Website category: movie
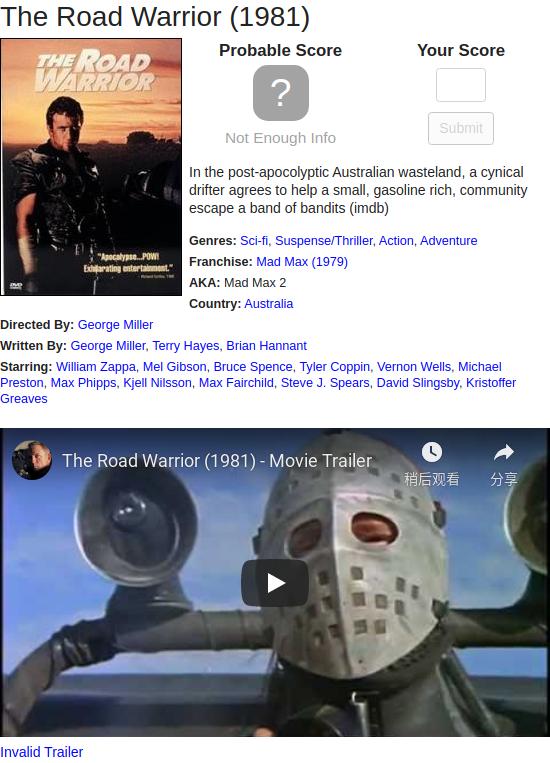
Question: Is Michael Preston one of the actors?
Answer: yes

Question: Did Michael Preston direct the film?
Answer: no

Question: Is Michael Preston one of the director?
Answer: no

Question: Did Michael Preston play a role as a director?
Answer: no

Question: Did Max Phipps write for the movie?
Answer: no

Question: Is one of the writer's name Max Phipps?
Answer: no

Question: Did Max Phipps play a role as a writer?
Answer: no

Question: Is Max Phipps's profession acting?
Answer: yes

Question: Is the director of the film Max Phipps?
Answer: no

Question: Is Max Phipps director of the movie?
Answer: no

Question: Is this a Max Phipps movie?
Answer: no

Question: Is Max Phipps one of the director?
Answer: no

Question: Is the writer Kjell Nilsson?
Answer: no

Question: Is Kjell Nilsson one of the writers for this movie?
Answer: no

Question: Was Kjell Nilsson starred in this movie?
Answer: yes

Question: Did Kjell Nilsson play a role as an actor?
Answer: yes

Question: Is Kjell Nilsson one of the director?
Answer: no

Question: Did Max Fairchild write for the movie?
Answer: no

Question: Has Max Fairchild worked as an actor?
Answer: yes

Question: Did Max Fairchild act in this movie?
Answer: yes

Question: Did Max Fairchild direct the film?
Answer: no

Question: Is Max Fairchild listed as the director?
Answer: no

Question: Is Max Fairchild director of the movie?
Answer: no

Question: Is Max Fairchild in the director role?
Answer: no

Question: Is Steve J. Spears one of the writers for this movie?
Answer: no

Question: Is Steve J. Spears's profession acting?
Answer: yes

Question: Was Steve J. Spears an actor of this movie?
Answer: yes

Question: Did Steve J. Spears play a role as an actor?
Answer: yes

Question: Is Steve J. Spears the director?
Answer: no

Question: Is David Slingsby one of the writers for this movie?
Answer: no

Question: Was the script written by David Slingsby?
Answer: no

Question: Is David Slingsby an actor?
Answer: yes

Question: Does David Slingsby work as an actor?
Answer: yes

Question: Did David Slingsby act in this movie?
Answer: yes

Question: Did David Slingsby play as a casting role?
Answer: yes

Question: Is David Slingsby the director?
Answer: no

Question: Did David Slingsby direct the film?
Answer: no

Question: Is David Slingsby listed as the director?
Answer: no

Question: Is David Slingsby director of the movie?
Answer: no

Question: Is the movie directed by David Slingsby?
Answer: no

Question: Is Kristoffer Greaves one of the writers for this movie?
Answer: no

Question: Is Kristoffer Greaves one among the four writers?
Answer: no

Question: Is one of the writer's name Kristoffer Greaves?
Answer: no

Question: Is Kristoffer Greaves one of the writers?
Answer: no

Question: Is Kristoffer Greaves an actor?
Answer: yes

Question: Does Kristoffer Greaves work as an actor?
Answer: yes

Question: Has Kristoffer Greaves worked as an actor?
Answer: yes

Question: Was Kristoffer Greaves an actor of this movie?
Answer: yes

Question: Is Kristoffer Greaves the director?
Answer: no

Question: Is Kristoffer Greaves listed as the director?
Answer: no

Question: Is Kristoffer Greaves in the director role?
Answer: no